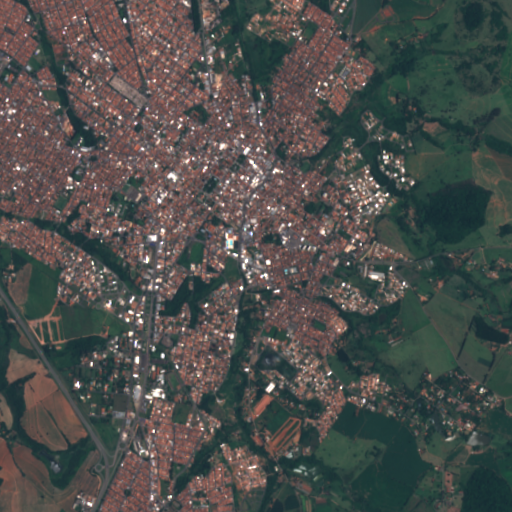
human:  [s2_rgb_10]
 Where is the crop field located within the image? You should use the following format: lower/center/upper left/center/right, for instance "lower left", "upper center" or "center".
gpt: The crop field is located in the lower center of the image.
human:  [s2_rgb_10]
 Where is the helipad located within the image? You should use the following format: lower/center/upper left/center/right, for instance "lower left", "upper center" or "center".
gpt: The helipad is located in the upper left of the image.
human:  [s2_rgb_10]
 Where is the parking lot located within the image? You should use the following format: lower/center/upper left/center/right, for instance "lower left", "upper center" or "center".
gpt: The parking lot is located in the center left of the image.
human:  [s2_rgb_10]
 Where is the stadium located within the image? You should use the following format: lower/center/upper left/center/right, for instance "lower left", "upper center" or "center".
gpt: The stadium is located in the center of the image.
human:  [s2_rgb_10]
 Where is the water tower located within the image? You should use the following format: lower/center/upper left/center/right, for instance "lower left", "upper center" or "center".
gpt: The water tower is located in the center of the image.
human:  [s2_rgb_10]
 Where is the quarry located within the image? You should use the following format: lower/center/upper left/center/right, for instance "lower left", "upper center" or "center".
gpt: There is no quarry in the image.